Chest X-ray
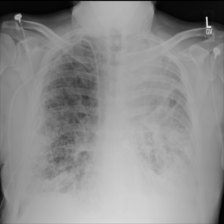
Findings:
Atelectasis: negative
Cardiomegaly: negative
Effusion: negative
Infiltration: negative
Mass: negative
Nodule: negative
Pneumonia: negative
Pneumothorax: negative
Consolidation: negative
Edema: negative
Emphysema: negative
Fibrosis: negative
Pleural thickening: negative
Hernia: negative